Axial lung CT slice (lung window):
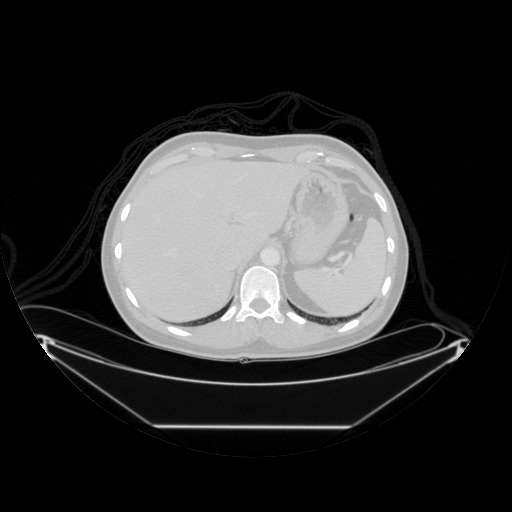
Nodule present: no